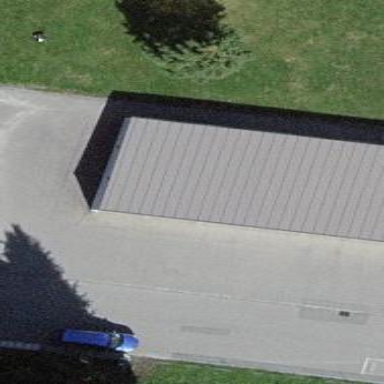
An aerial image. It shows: Garage building.